Question: <URL>

'''
Select soh.DueDate, soh.ShipMethod, p.[Weight]
From SalesLT.SalesOrderHeader soh
JOIN SalesLT.SalesOrderDetail sod on sod.SalesOrderID = soh.SalesOrderID
JOIN SalesLT.Product p on p.ProductID = sod.ProductID
where DatePART(year, soh.DueDate)='2017' and DatePART(month, soh.DueDate)='04' or DatePART(month, soh.DueDate)='07' or DatePART(month, soh.DueDate)='11'
'''
Snippet Data result text format:
I am currently stuck on this practice question finding total weight in kg's in specific years. Only getting orders which have an unknown shipping method.
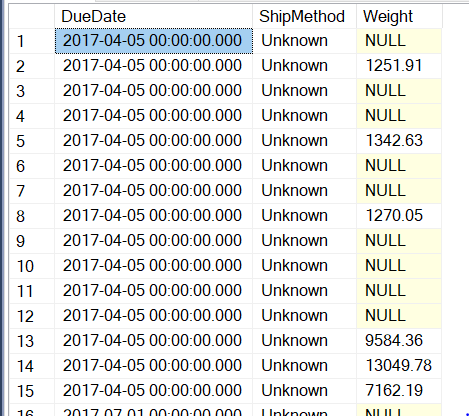
Answer: I edited your query slightly so that it produces the expected results. You may use this.
'''
Select Round(sum(coalesce(p.[Weight],0)),2) As Total_wt
From SalesLT.SalesOrderHeader soh
JOIN SalesLT.SalesOrderDetail sod on sod.SalesOrderID = soh.SalesOrderID
JOIN SalesLT.Product p on p.ProductID = sod.ProductID
where DatePART(year, soh.DueDate)=2017 and DatePART(month, soh.DueDate) IN (04,07,11)
and soh.shipmethod = 'Unknown';
'''